Field crop: tomato
Growth stage: 1
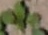
Species: solanum